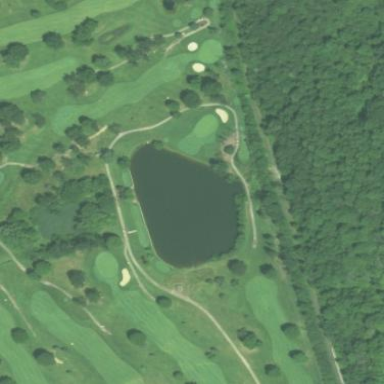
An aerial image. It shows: Water hazard in golf course. The hazard is natural water feature.